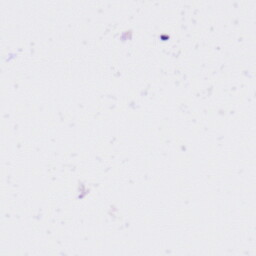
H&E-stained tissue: Liver